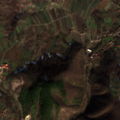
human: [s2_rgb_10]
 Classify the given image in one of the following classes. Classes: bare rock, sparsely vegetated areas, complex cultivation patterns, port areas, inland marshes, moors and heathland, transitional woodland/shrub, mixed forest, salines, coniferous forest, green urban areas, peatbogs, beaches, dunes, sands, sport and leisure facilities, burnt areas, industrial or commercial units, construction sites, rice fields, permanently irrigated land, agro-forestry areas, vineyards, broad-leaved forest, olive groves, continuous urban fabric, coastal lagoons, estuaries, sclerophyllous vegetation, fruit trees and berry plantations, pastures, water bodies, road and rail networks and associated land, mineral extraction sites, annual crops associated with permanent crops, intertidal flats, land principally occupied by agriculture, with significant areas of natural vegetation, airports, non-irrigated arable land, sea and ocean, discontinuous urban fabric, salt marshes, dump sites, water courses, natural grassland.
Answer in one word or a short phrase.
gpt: discontinuous urban fabric, non-irrigated arable land, complex cultivation patterns, land principally occupied by agriculture, with significant areas of natural vegetation, broad-leaved forest